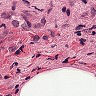
Metastatic tissue present: yes